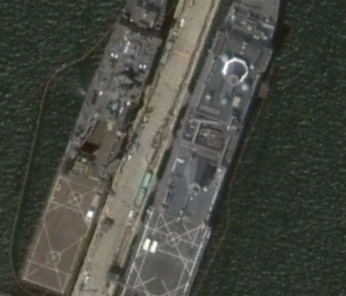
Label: combat